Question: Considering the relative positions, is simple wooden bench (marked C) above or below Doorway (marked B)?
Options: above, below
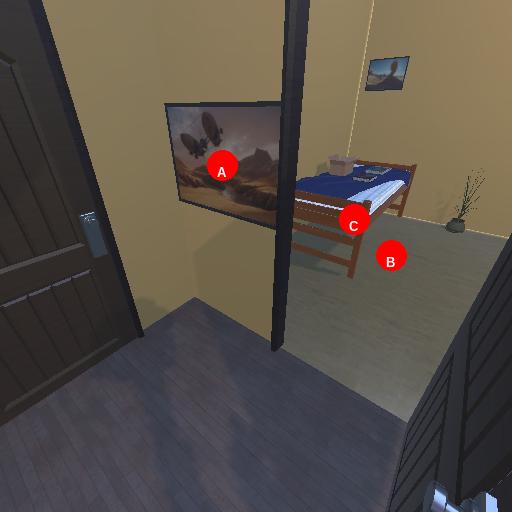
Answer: above